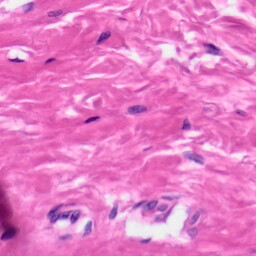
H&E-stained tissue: Skin